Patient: sex M, age 57
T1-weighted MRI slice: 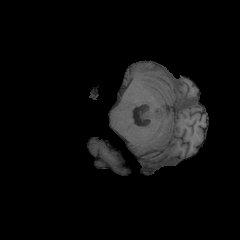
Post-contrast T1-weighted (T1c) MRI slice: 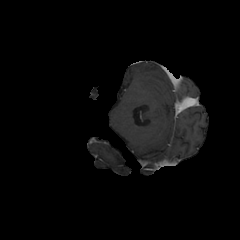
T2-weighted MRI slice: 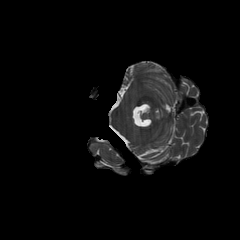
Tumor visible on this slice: no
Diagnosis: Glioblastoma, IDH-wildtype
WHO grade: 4